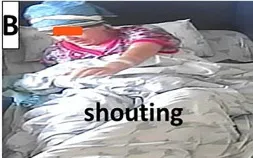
The Arrow marks the ictal EEG onset over the right temporal regions; (B) The patient is shouting.
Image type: radiology (ct)